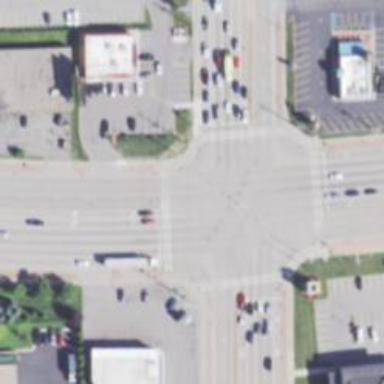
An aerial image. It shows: Trunk highway with separate sidewalks.